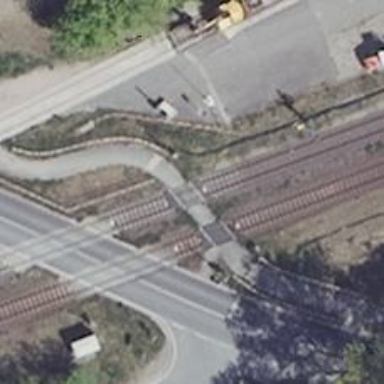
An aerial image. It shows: Railway crossing with full barriers.